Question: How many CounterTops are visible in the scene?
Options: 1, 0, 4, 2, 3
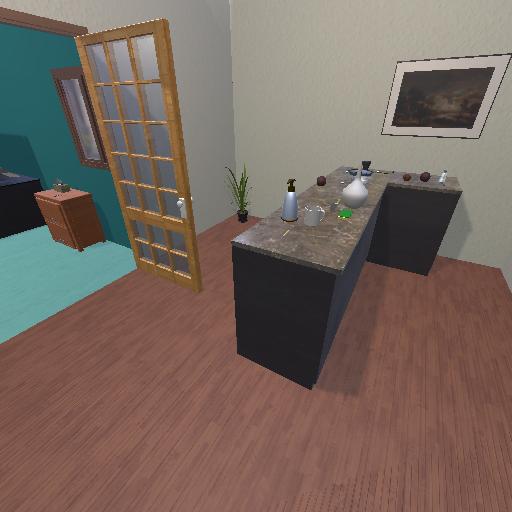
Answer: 1